Aerial crown-view tile of a tropical tree (Barro Colorado Island, Panama), acquired 20250915:
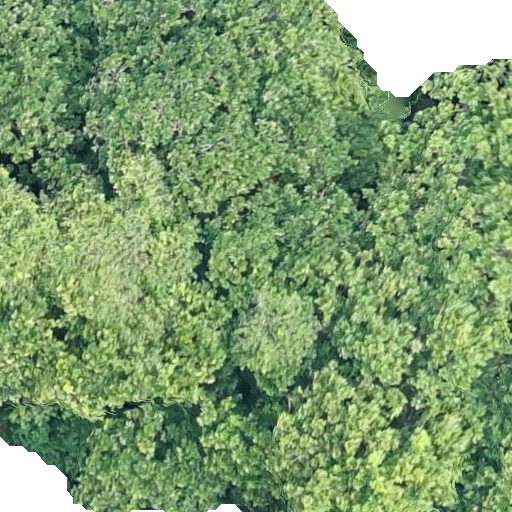
Species: Anacardium excelsum
GBIF accepted scientific name: Anacardium excelsum
Crown area: 518.971 m²